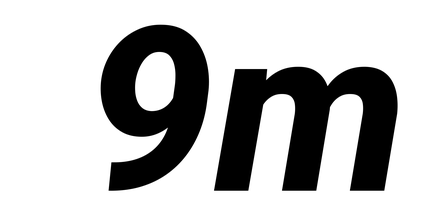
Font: Roboto-Italic_ExtraBold_Italic